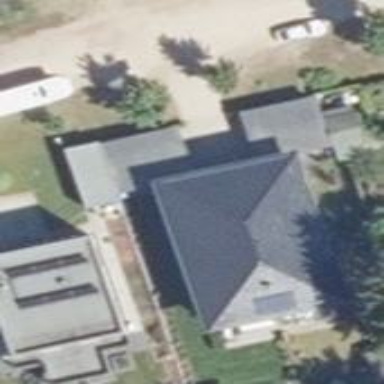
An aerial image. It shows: Simple and straightforward house.